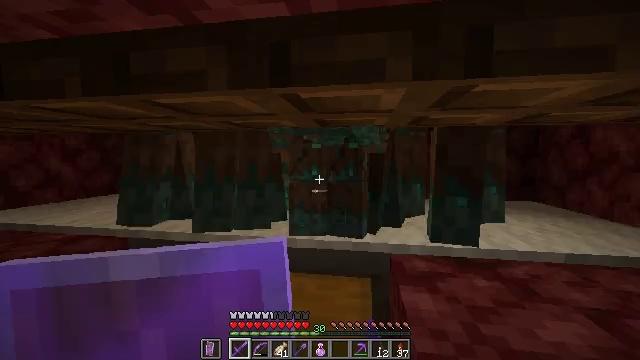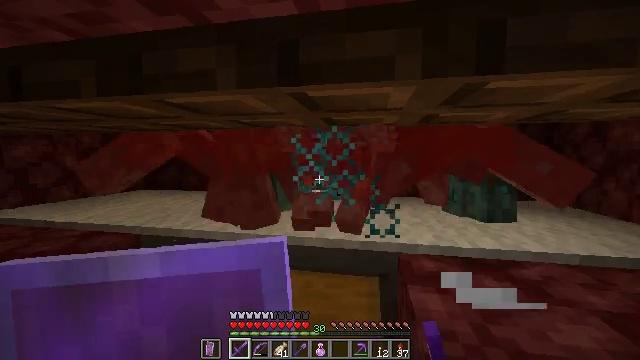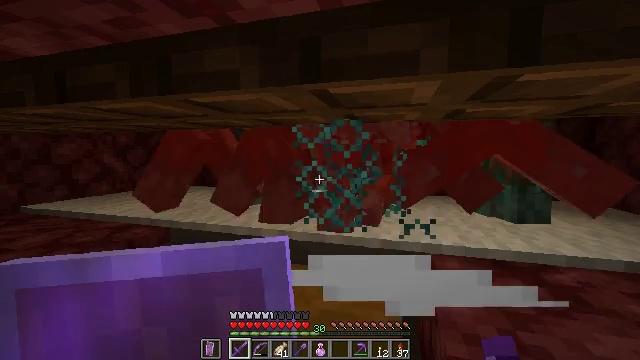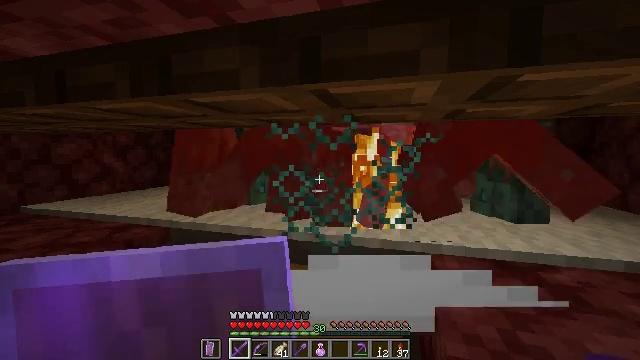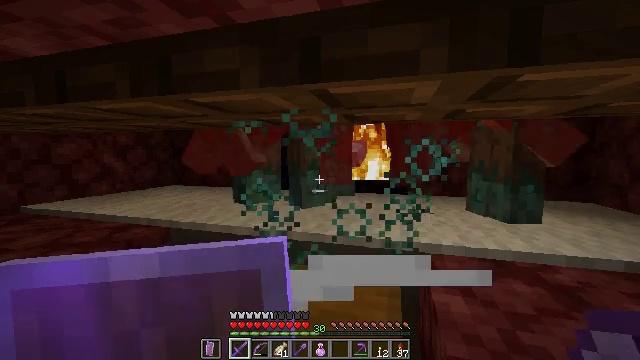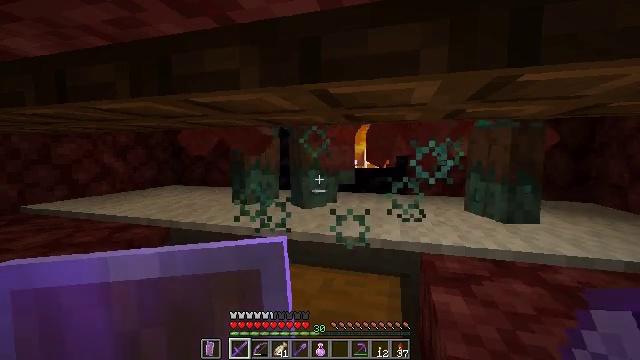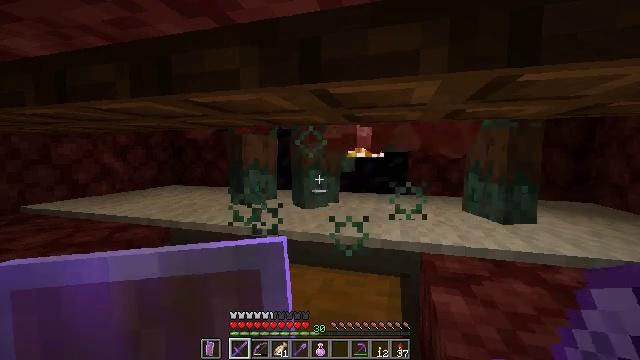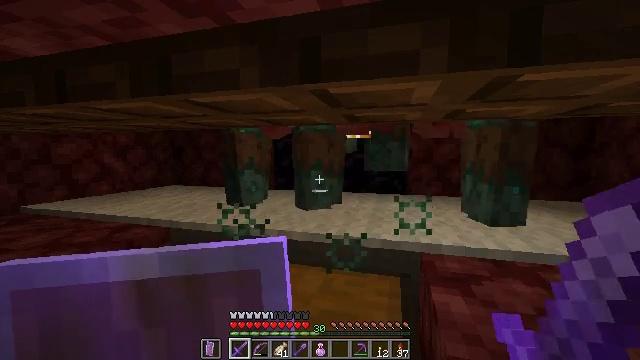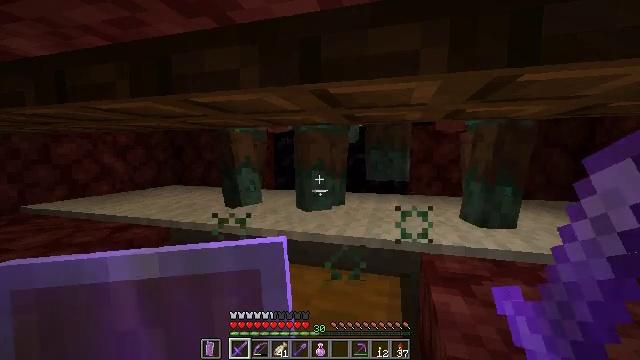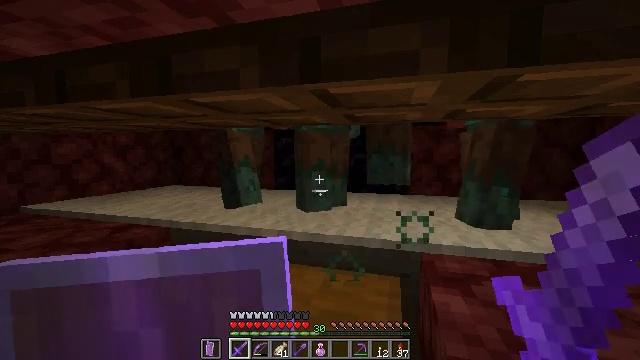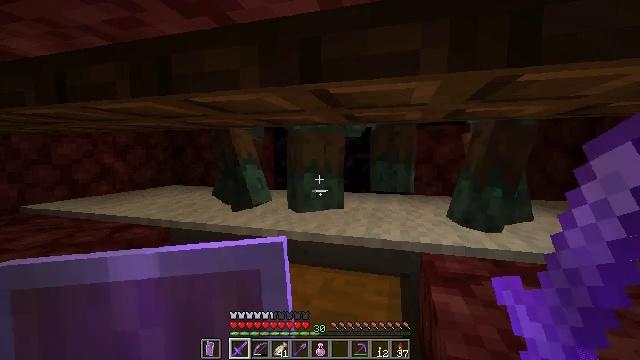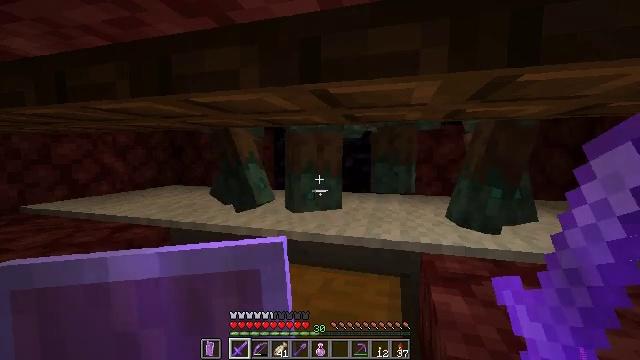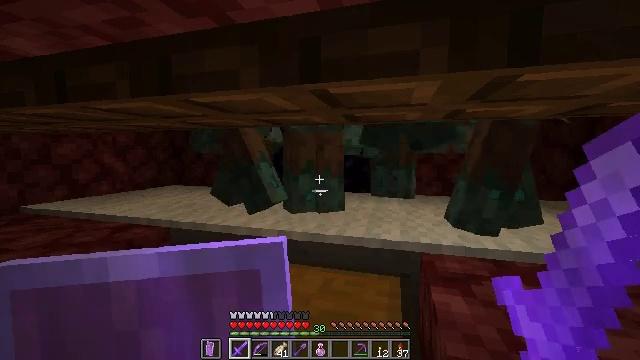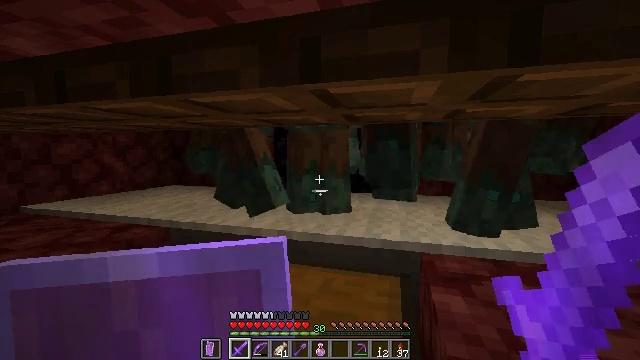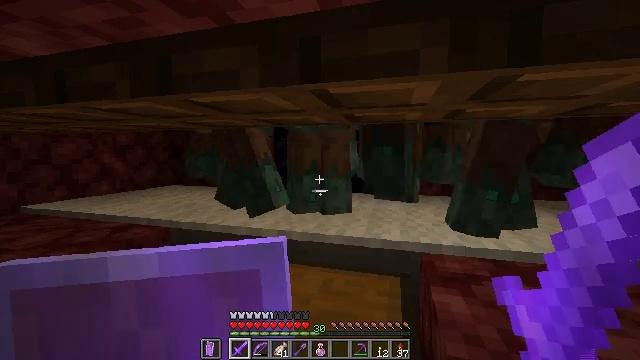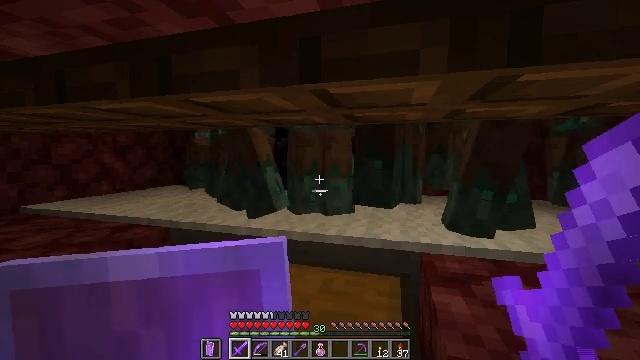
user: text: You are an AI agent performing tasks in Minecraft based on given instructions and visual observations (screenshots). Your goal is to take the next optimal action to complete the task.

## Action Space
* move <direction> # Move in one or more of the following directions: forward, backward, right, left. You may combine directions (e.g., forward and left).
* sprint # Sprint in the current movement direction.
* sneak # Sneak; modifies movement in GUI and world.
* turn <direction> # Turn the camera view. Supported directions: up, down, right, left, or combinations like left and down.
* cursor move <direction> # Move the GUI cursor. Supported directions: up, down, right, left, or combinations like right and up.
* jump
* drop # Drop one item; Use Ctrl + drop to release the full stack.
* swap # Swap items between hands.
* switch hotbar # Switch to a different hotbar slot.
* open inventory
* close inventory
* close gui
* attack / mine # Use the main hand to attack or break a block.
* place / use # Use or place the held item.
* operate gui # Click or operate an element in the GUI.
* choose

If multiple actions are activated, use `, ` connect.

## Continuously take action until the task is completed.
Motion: motion action
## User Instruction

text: Hunt the drowned.
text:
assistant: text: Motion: turn left
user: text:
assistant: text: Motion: turn left
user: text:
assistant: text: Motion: no_op
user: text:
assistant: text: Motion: no_op
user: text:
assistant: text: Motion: no_op
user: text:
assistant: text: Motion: no_op
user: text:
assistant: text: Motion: no_op
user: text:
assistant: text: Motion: no_op
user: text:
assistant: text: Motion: no_op
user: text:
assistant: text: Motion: no_op
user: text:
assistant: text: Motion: no_op
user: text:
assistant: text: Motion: no_op
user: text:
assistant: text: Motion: no_op
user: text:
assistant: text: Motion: no_op
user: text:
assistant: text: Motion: no_op
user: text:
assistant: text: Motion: no_op
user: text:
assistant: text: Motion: no_op
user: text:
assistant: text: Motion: no_op
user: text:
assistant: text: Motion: no_op
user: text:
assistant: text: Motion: no_op
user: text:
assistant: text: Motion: no_op
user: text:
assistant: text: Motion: no_op
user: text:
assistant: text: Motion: no_op
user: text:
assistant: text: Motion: turn right and up
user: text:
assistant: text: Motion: turn right
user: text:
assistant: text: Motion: no_op
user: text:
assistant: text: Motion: turn right
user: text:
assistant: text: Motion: turn right
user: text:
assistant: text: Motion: turn right
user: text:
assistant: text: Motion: no_op